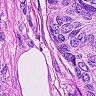
Metastatic tissue present: yes